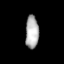
Tissue: lung
Cell type: Endothelial cells
Senescence score: 0.6411
Nuclear area (px): 424
Mean DAPI intensity: 175.639